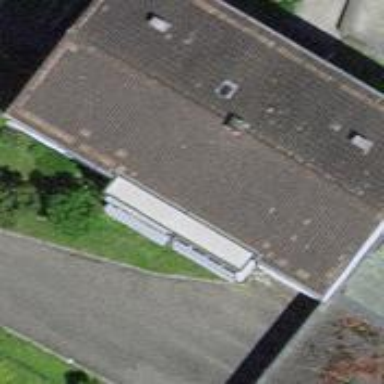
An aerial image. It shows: Gabled roof on building that houses apartments.